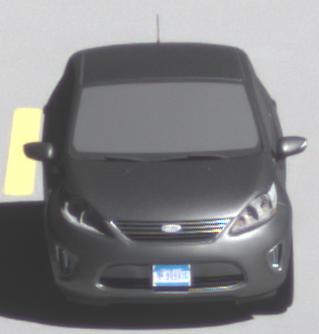
Make: Ford
Model: Fiesta
Detailed model: ’09 Sedan (seventh series)
Model produced from: 2010
Model produced until: 2017
Doors: 4
Color: gray
Road condition: dry road
Daytime: midday
Contrast: high contrast